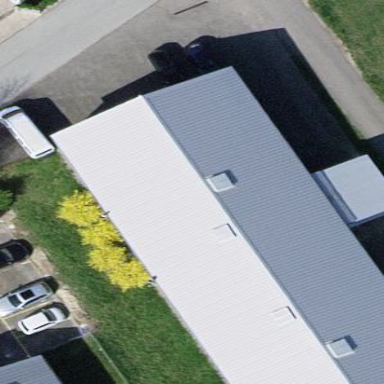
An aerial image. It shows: Industrial building.